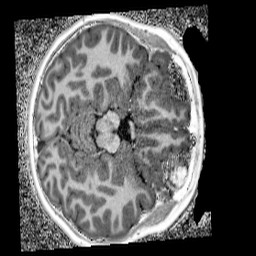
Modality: UNIT1_denoised
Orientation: axial
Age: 10
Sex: male
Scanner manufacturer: siemens
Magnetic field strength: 3 T
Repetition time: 4 s
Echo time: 0.00299 s